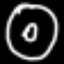
Label: donut